Question: Can anyone tell me what is the problem I am having here?

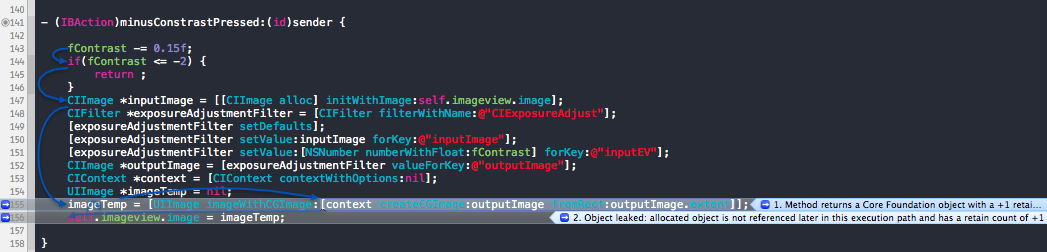
Answer: Even though you have ARC enabled, that only covers Cocoa / Objective-C objects. <URL> and you still need to eventually explicitly release the memory for any of those objects created as well.
In your code, you are doing a "'createCGIImage:'" without a balanced release.
A release looks like:
'''
CGImageRelease(myImageRef)
'''
So, to do this right, do something like:
'''
CGImageRef myImageRef = [context createCGImage: outputImage fromRect: outputImage.extent];
UIImage * imageTemp = [UIImage imageWithCGImage: myImageRef];
CGImageRelease(myImageRef);
'''